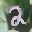
Label: 2